Interaction volume radius: 5 \u00c5
Interaction volume height: 15 \u00c5
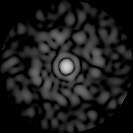
Disorder parameter: 0.8481